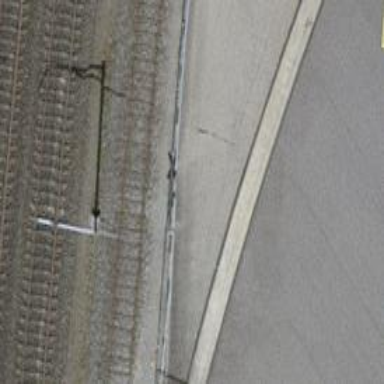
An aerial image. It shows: Siding railway track with one set of rails.